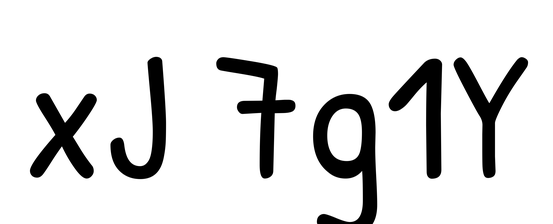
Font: PatrickHand-Regular